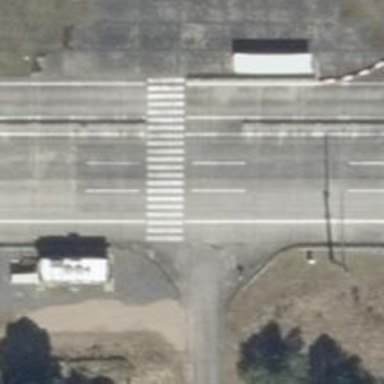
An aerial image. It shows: Stop road.